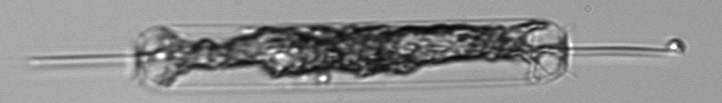
Label: Ditylum_brightwellii